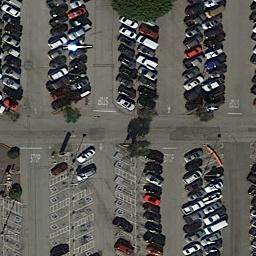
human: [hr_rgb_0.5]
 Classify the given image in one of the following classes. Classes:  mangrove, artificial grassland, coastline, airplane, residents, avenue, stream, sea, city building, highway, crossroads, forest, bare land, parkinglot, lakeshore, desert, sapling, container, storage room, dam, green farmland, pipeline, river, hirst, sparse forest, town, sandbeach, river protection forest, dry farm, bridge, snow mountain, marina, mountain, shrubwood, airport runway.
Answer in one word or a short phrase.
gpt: parkinglot